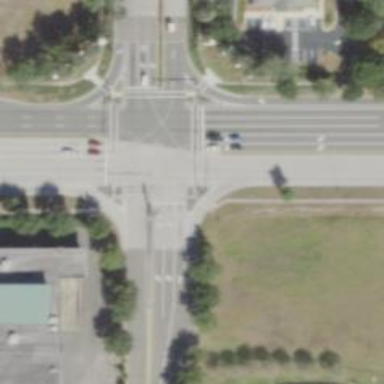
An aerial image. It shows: Uncontrolled road crossing.